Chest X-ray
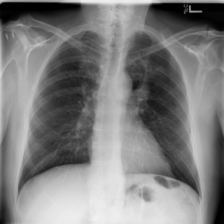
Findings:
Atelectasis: negative
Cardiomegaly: negative
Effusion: negative
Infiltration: negative
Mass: negative
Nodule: negative
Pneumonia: negative
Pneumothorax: negative
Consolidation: negative
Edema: negative
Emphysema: negative
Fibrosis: negative
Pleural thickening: negative
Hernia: negative